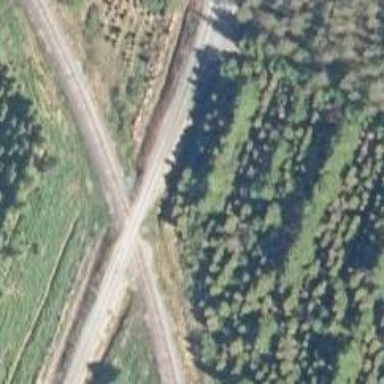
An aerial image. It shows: Level crossing with saltire markings.